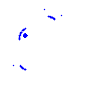
Particle: pion